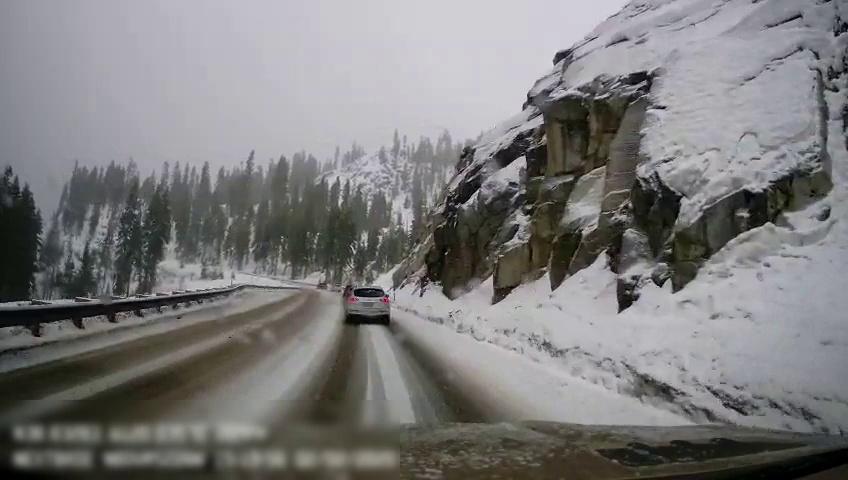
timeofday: Day
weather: Snowy
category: Drivable Space
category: Vehicles | SUV
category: Vehicles | Car
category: Vehicles | SUV